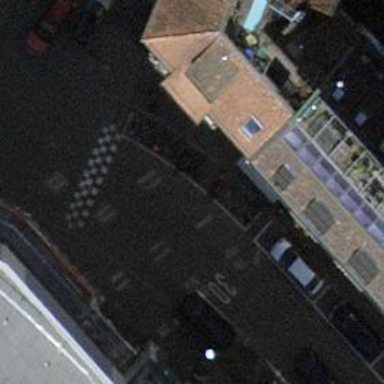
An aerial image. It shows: Motorcycle parking facility.